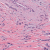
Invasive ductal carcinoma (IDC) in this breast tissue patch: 1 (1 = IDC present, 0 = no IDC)